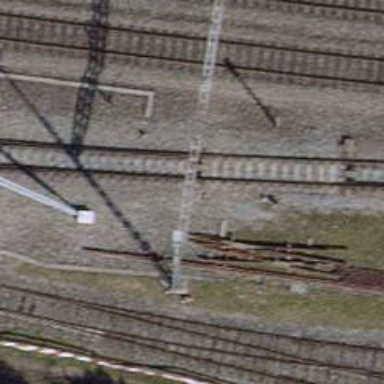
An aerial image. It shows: Railway switch.